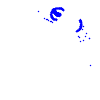
Particle: electron